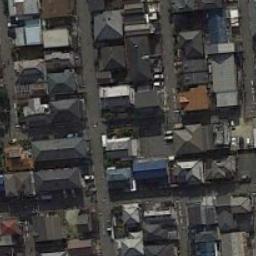
Label: residential